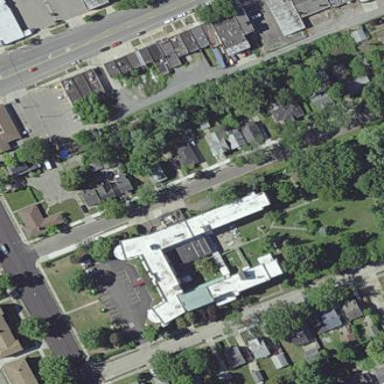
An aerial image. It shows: Nursing home.